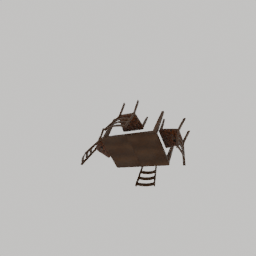
Label: furniture